Interaction volume radius: 10 \u00c5
Interaction volume height: 40 \u00c5
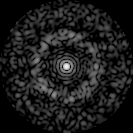
Disorder parameter: 0.8282